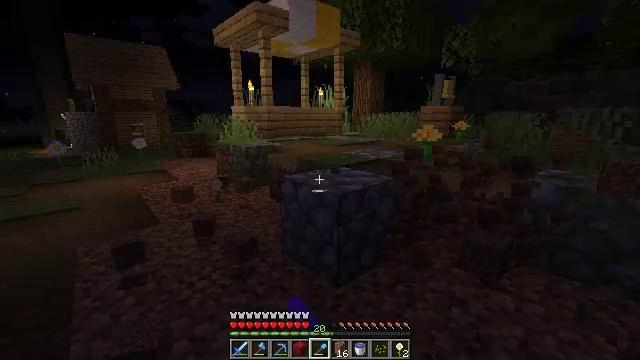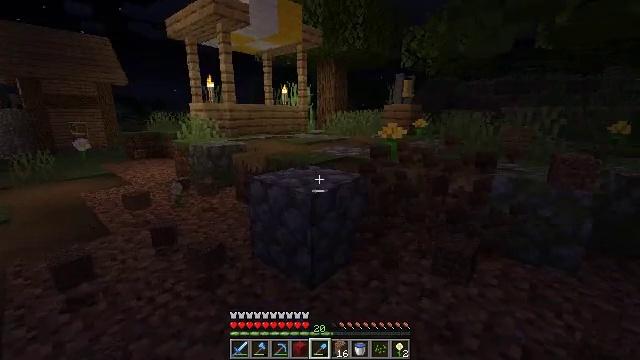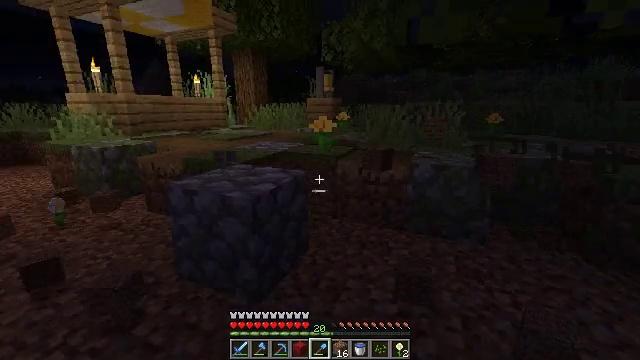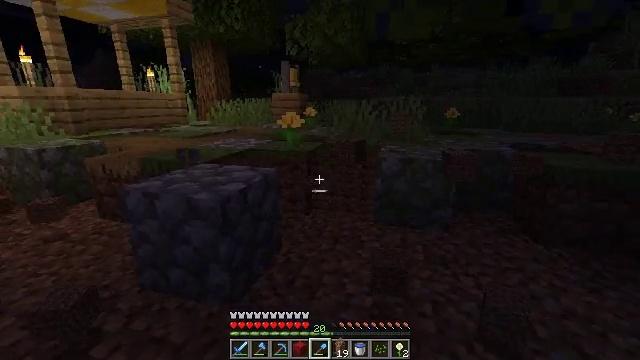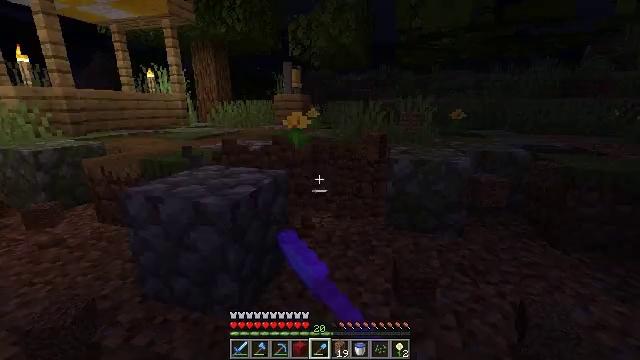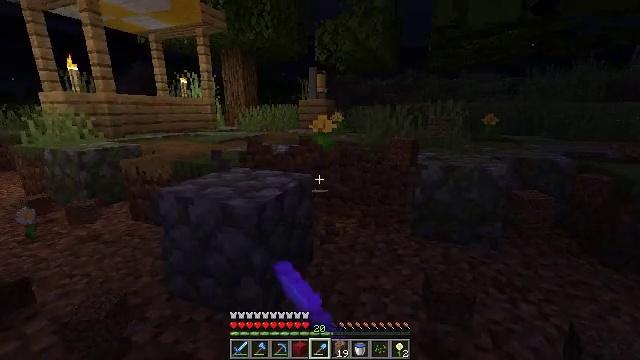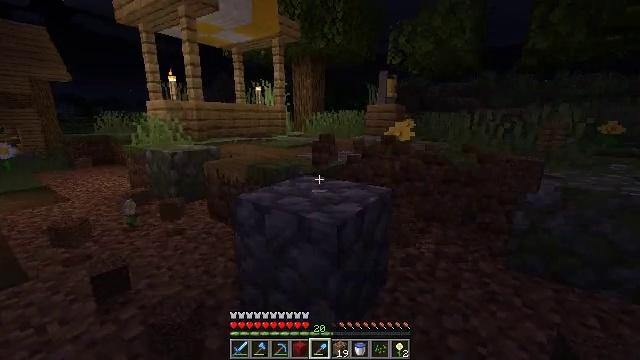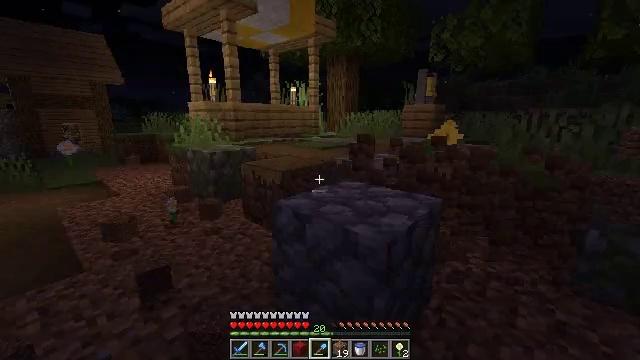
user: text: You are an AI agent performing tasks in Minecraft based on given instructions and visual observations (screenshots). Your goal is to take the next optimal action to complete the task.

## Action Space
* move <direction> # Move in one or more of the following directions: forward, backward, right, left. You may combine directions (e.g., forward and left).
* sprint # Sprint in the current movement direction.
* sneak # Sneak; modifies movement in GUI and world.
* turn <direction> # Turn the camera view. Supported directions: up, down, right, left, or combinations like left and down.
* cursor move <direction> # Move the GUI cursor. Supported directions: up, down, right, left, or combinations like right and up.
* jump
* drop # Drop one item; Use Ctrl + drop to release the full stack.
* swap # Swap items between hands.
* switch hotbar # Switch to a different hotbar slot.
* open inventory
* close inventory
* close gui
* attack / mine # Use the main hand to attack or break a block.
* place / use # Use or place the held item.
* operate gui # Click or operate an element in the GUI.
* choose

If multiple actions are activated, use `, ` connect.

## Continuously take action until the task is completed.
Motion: motion action
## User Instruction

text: Break the grass path to collect materials.
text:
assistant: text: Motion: move forward and move left, turn right, attack / mine
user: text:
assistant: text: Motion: move forward, turn right and down, attack / mine
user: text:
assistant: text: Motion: turn right, attack / mine
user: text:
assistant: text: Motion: move forward and move left, attack / mine
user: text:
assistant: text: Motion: move forward and move left, turn left, attack / mine
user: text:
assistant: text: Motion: move forward and move left, turn left and up, attack / mine
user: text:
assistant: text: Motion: move forward and move left, turn left, attack / mine
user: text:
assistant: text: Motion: attack / mine